Interaction volume radius: 5 \u00c5
Interaction volume height: 20 \u00c5
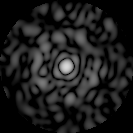
Disorder parameter: 0.8396